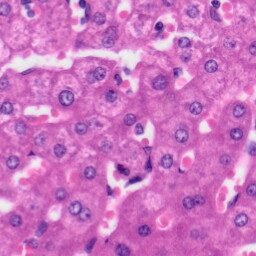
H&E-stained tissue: Liver